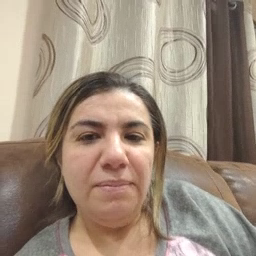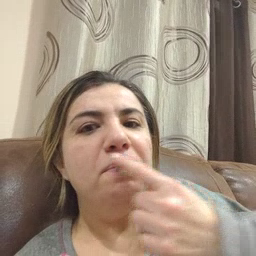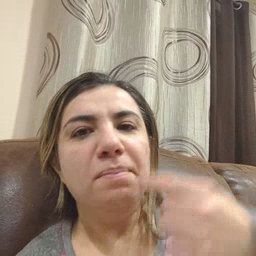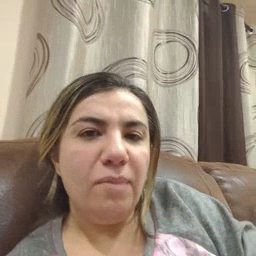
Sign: mouth